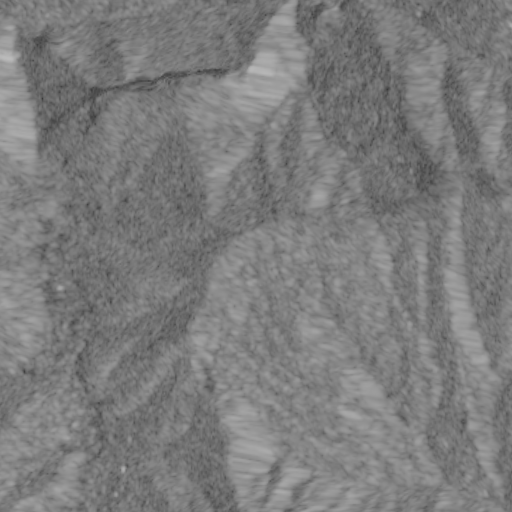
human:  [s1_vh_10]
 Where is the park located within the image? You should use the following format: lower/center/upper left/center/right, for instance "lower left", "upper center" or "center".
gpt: The park is located in the lower left of the image.
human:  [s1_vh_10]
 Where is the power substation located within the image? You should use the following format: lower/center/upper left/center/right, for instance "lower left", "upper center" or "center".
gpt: The power substation is located in the center left of the image.
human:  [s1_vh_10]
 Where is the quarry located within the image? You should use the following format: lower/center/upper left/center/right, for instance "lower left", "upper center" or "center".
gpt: The quarry is located in the upper left of the image.
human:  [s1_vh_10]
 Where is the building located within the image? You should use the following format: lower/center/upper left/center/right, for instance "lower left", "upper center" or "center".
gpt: There is no building in the image.

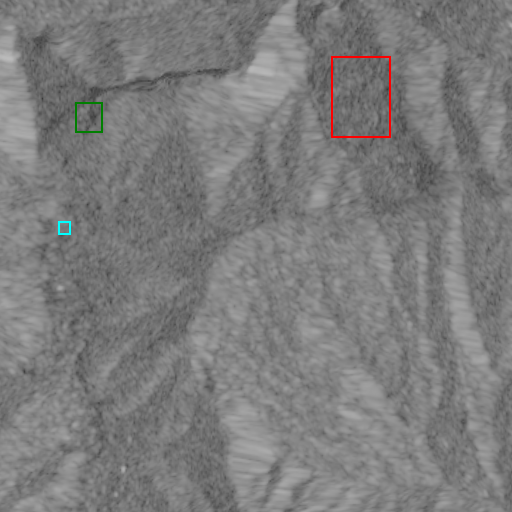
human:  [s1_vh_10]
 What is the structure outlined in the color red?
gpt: The structure outlined in red is a crop field.
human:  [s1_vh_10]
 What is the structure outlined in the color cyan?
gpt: The structure outlined in cyan is a power substation.
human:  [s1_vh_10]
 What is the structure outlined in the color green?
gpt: The structure outlined in green is a quarry.
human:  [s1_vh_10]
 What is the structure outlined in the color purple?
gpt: There is no purple outline.